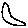
Label: moon